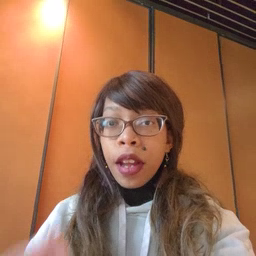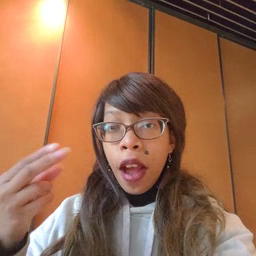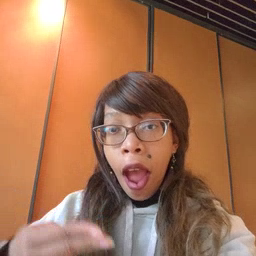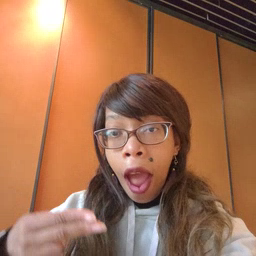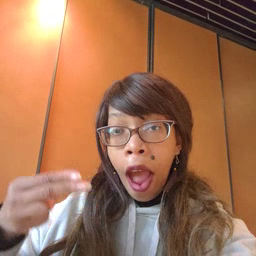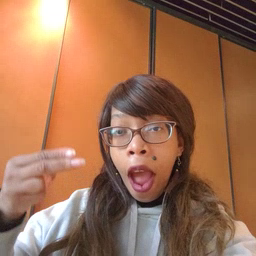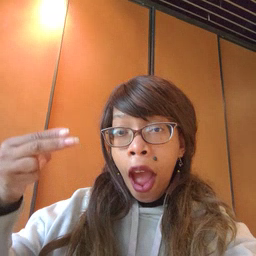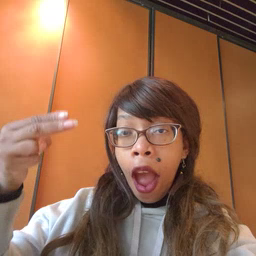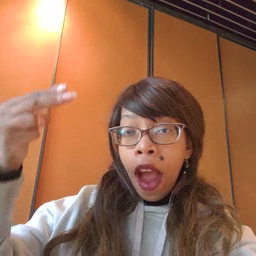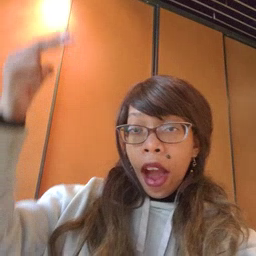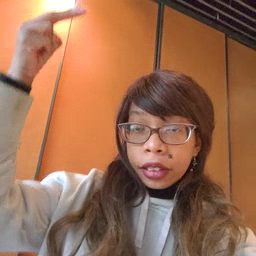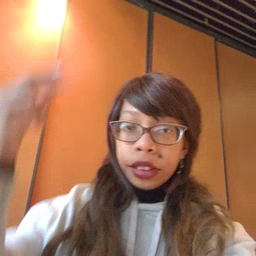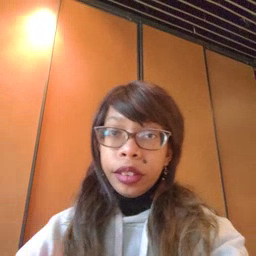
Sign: high